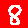
Digit: 8